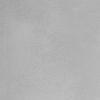
Atmospheric dust classification: dusty